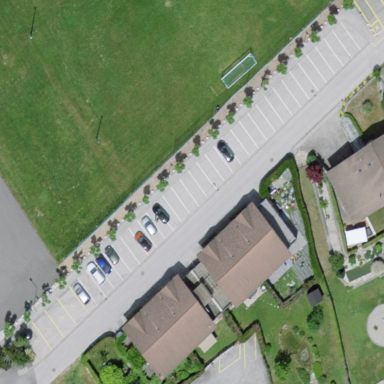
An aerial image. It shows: Parking area with surface.